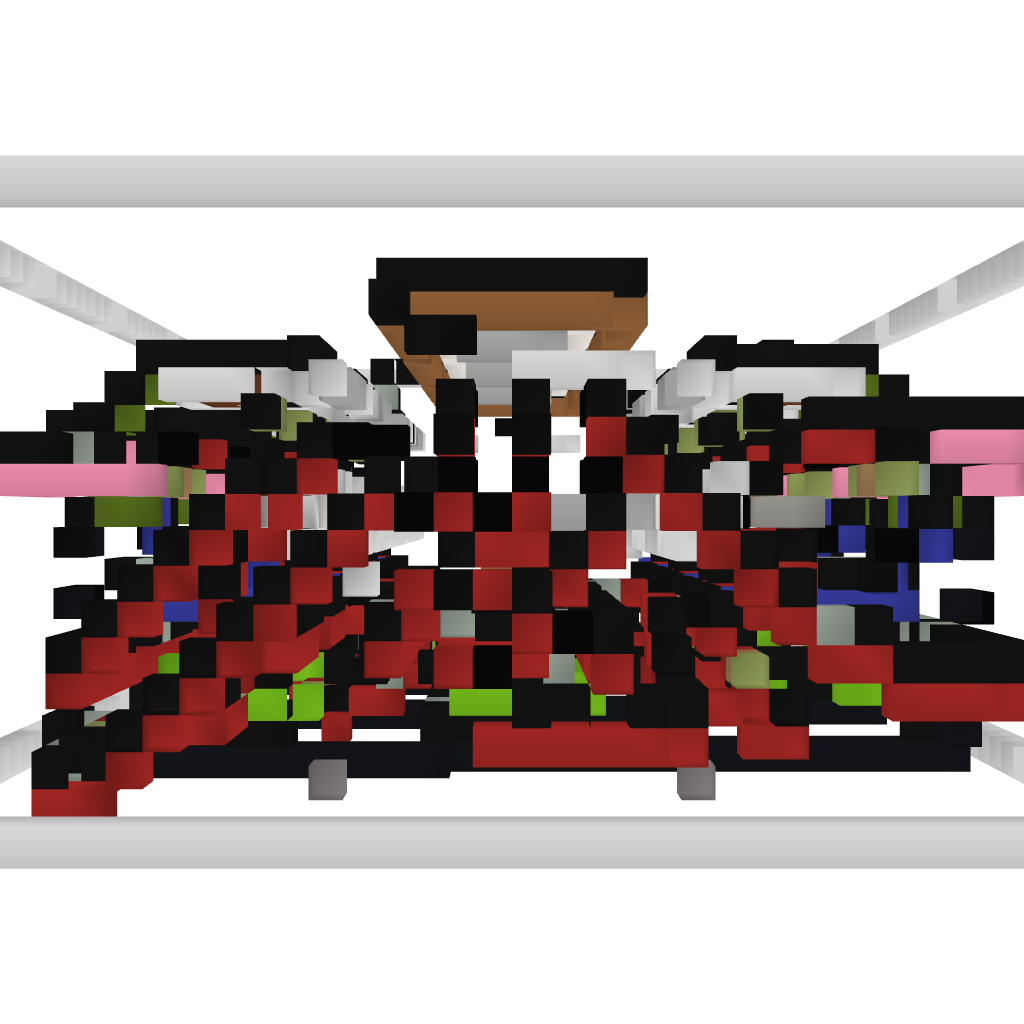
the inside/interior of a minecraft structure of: PVP/Adventure Lobby V. 2 (alpha)